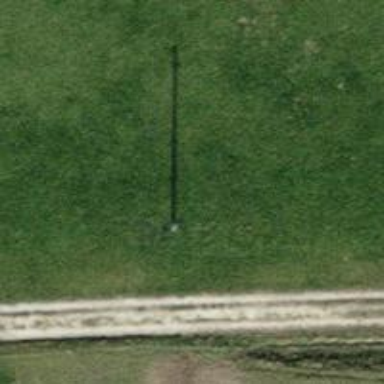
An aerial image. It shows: Power line with three cables.